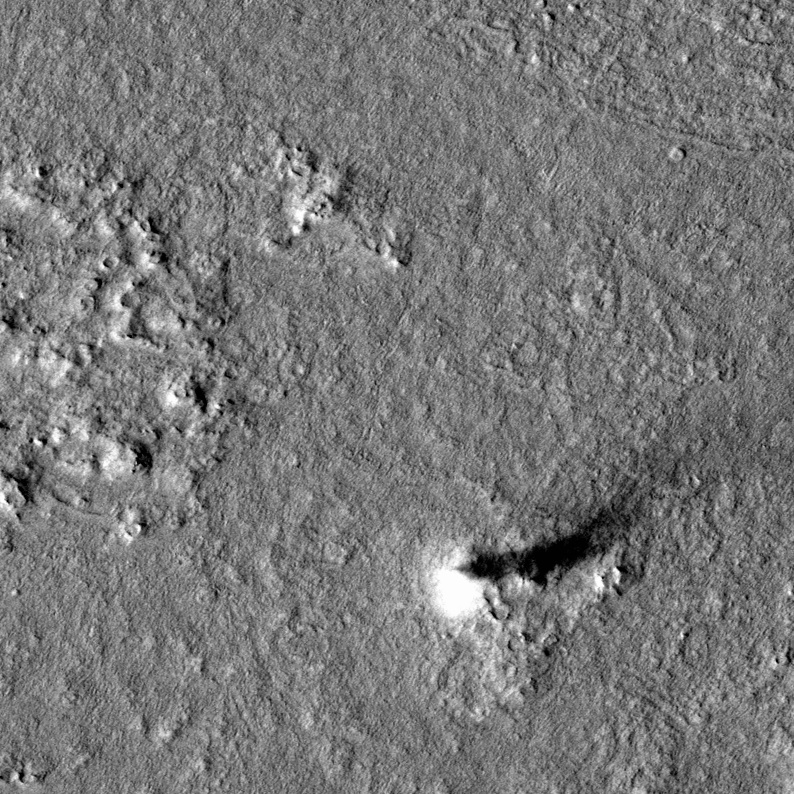
Label: dustdevil